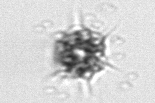
Label: Dictyocha